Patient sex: F
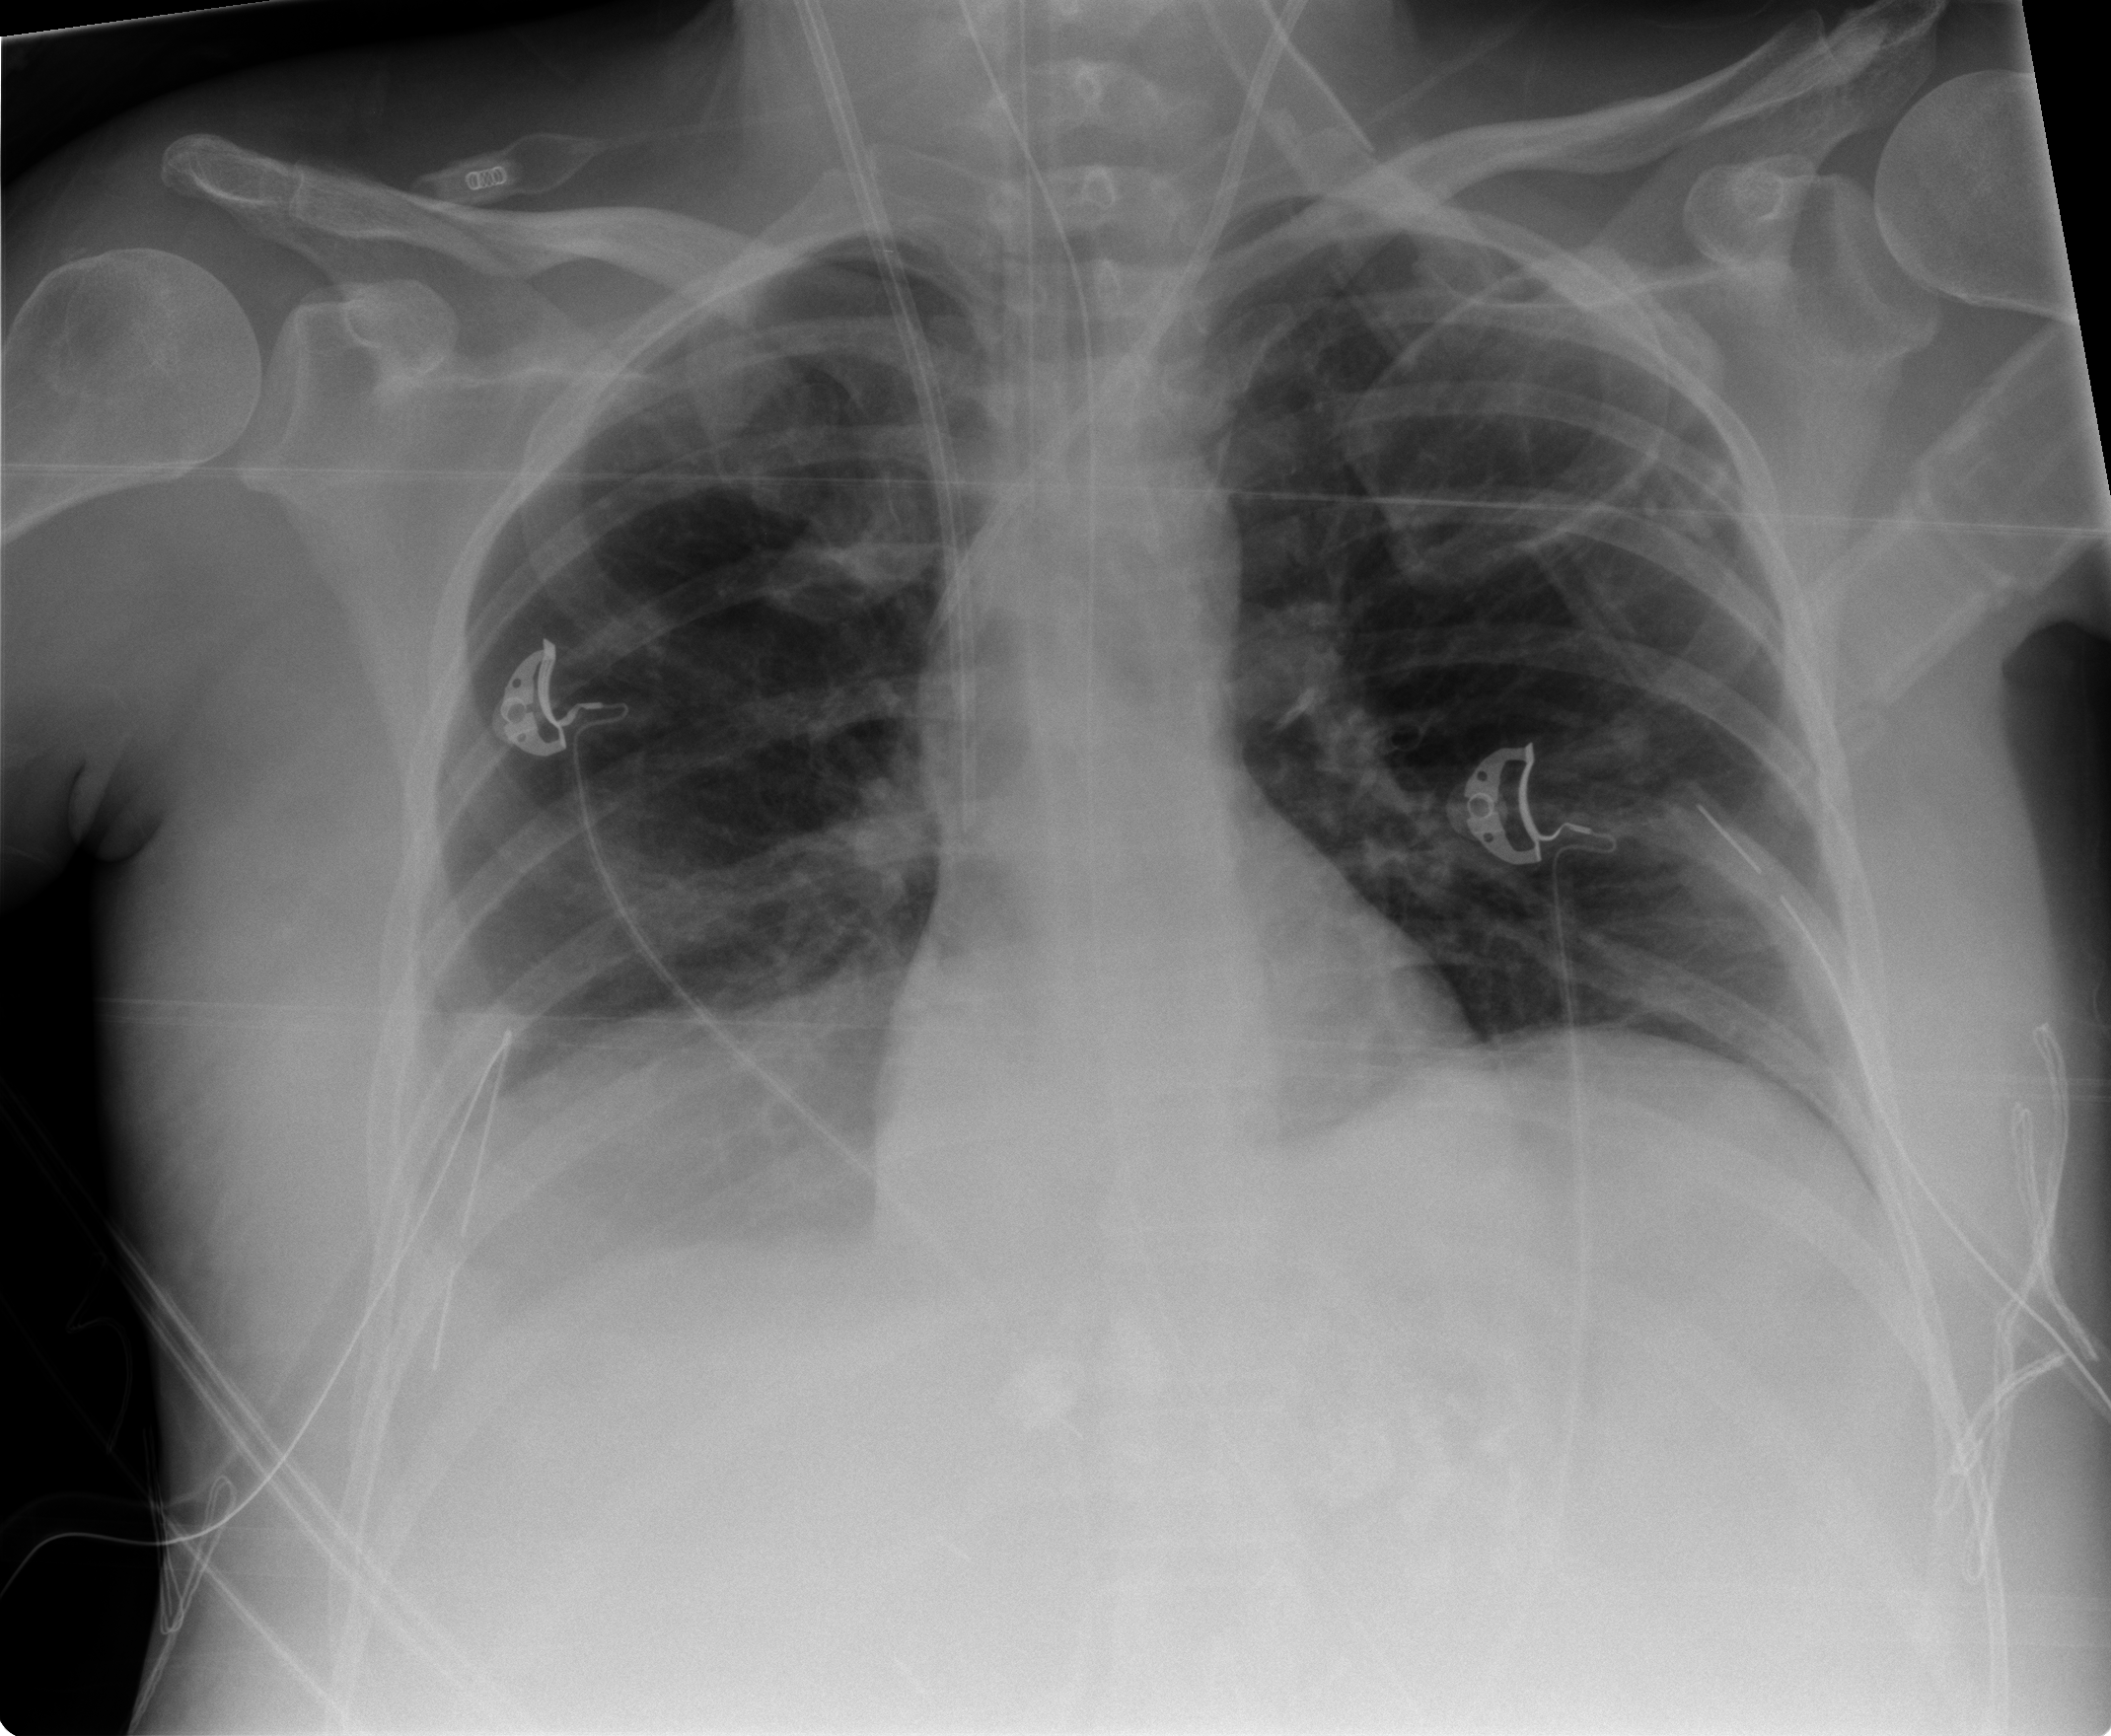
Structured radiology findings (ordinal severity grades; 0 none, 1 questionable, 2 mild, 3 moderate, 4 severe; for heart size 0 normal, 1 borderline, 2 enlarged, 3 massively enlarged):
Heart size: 0
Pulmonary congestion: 0
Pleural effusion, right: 2
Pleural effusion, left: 0
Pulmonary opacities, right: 0
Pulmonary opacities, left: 0
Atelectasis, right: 3
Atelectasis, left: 2